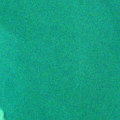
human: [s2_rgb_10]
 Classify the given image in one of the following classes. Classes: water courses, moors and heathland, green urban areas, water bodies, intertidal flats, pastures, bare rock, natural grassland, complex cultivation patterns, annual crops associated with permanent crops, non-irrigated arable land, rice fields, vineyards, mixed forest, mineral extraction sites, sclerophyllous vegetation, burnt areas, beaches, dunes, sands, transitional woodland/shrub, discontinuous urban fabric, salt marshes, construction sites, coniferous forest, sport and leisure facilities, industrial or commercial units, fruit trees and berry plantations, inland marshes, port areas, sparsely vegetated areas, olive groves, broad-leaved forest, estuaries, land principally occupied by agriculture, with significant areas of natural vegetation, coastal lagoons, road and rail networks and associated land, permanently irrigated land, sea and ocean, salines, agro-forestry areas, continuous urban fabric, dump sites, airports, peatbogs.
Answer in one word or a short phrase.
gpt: sea and ocean